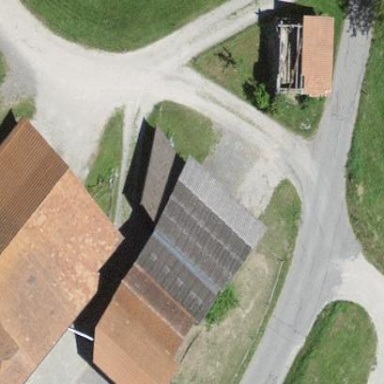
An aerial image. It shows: Barn.